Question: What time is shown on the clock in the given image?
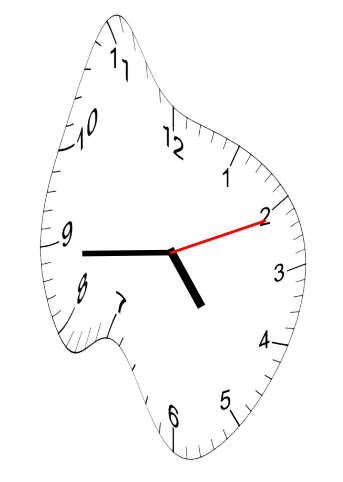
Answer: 04:44:11